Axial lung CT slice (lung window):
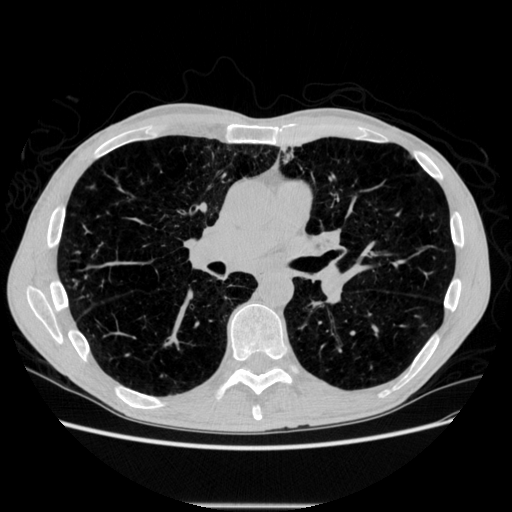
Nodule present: no